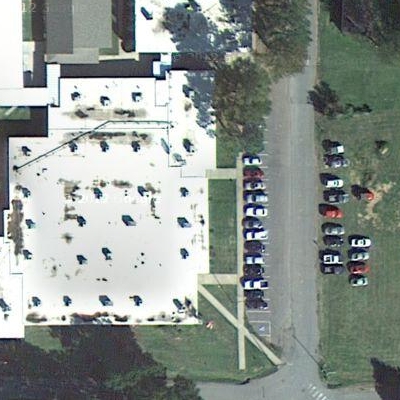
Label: cIndustry